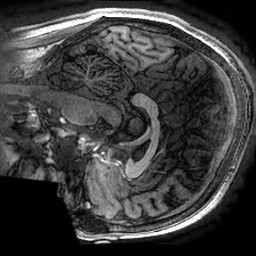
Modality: T1w
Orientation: sagittal
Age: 22
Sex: female
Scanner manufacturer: ge
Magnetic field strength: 3 T
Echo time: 0.002736 s